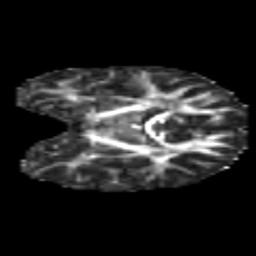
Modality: FA
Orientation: coronal
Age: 7
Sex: female
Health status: healthy